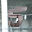
Label: 5